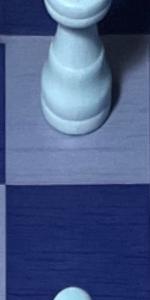
Label: Empty